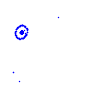
Particle: electron